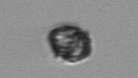
Label: Kryptoperidinium_triquetrum